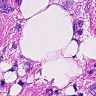
Metastatic tissue present: yes